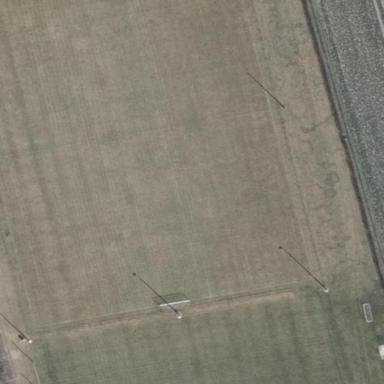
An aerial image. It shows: Soccer pitch designated for leisure and sports activities.